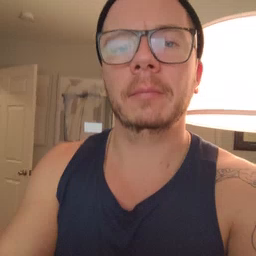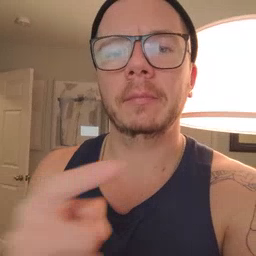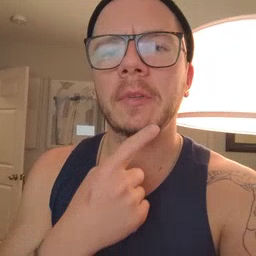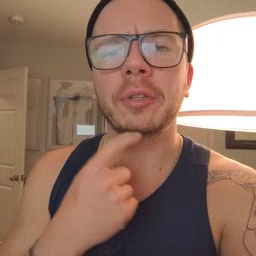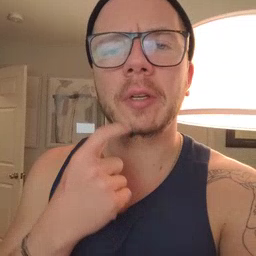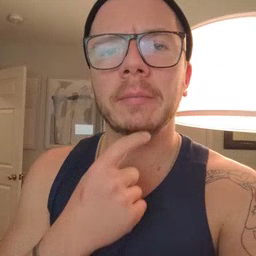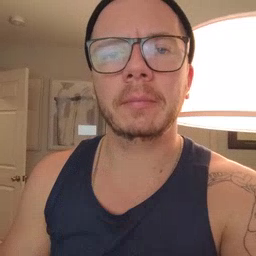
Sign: chin